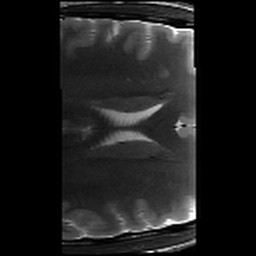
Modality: T2w
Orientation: axial
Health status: healthy
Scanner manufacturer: siemens
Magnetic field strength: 3 T
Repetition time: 8.02 s
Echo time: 0.08 s